Field crop: tomato
Growth stage: 2
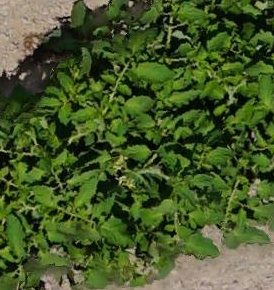
Species: tomato